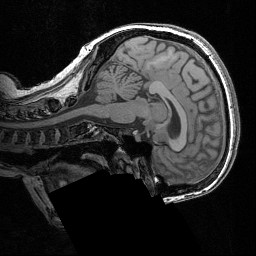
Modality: T1w
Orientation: sagittal
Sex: female
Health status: ill
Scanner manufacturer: siemens
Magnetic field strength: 3 T
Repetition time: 1.57 s
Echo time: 0.00342 s